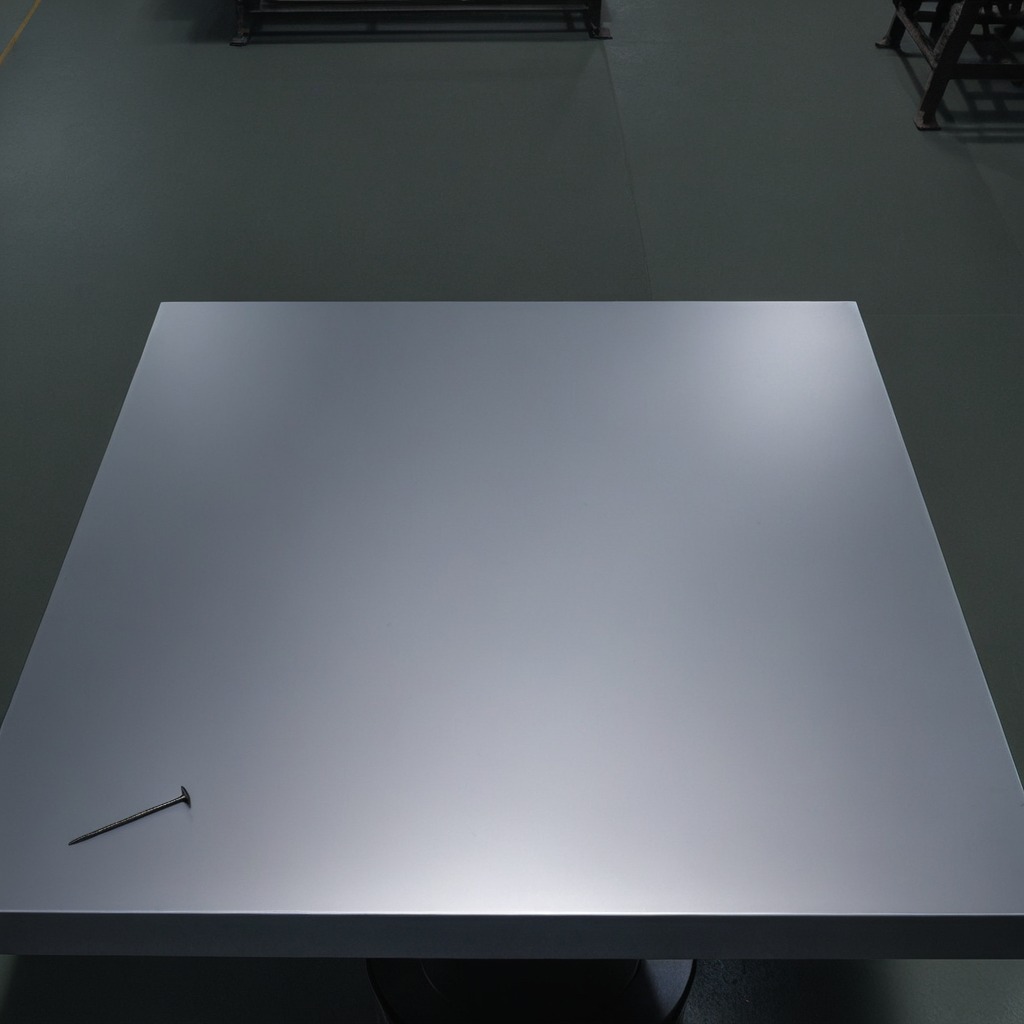
A nail is lying on a clean empty table in a basement in the evening.